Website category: jobs
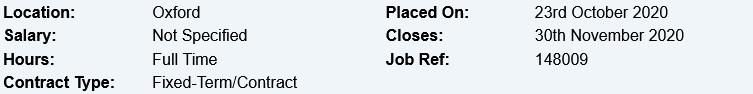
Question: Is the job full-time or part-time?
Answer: Full Time

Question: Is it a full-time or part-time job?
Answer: Full Time

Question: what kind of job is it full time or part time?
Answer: Full Time

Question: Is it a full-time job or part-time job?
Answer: Full Time

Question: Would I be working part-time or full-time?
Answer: Full Time

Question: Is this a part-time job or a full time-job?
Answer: Full Time

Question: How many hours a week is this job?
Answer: Full Time

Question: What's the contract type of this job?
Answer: Fixed-Term/Contract

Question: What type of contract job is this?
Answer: Fixed-Term/Contract

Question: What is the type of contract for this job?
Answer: Fixed-Term/Contract

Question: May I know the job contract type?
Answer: Fixed-Term/Contract

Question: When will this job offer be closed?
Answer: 30th November 2020

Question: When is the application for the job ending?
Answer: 30th November 2020

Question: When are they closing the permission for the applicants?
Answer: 30th November 2020

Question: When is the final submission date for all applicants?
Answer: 30th November 2020

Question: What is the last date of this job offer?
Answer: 30th November 2020

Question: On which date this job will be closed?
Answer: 30th November 2020

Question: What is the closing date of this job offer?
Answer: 30th November 2020

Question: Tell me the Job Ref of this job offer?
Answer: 148009

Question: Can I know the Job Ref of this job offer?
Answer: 148009

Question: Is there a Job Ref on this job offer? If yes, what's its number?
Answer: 148009

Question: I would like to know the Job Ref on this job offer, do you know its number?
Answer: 148009

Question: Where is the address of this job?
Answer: Oxford

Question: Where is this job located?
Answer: Oxford

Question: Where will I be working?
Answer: Oxford

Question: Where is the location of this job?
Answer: Oxford

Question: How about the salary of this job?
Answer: Not Specified

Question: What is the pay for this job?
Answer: Not Specified

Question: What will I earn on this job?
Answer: Not Specified

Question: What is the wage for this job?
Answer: Not Specified

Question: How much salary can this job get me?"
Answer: Not Specified

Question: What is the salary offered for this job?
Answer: Not Specified

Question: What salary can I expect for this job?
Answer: Not Specified

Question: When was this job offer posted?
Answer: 23rd October 2020

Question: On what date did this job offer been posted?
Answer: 23rd October 2020